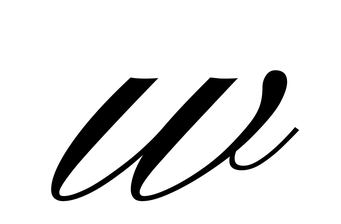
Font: PinyonScript-Regular